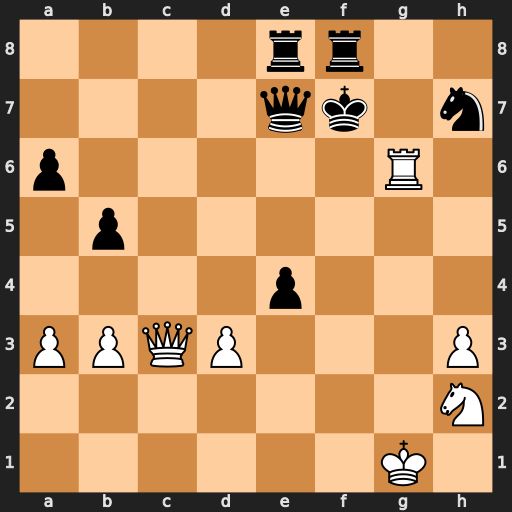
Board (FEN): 4rr2/4qk1n/p5R1/1p6/4p3/PPQP3P/7N/6K1
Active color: w
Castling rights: -
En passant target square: -
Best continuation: Qg7#